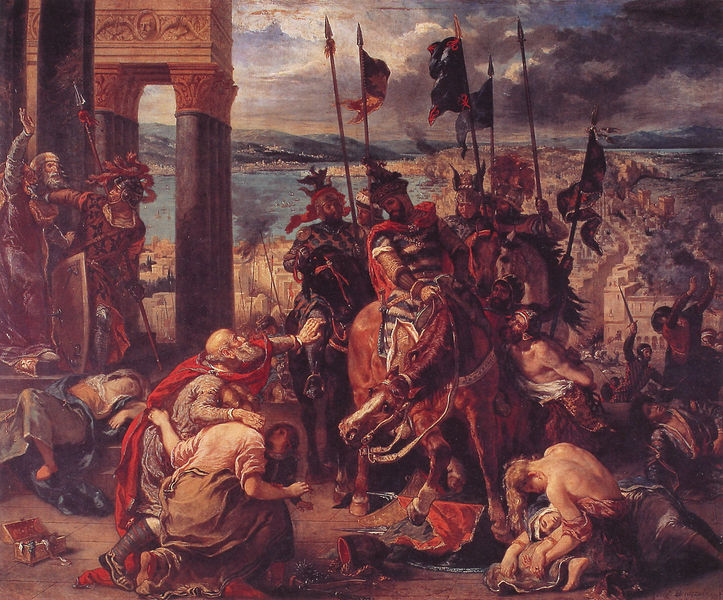
Titel: Der Einzug der Kreuzfahrer in Konstantinopel
Künstler: Eugène Delacroix
Institution: Paris, Musée du Louvre
Schlagwörter: kampf, säulen, böse, pferd, reiter, soldaten, überfall, lanzen, unterwerfung, standarte, gnade